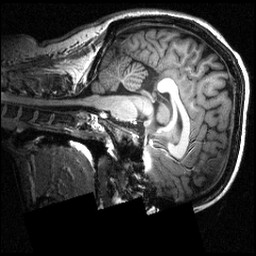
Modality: T1w
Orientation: sagittal
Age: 25
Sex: female
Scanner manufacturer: siemens
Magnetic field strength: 3.951 T
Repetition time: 1.5 s
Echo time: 0.00335 s